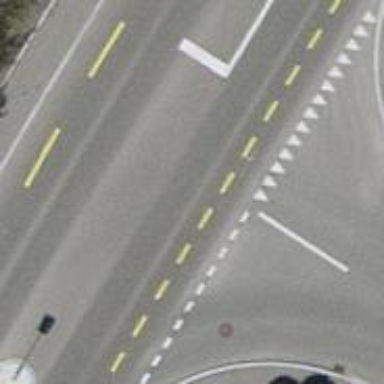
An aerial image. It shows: Secondary road with asphalt surface. There is separate cycle lane and sidewalk.